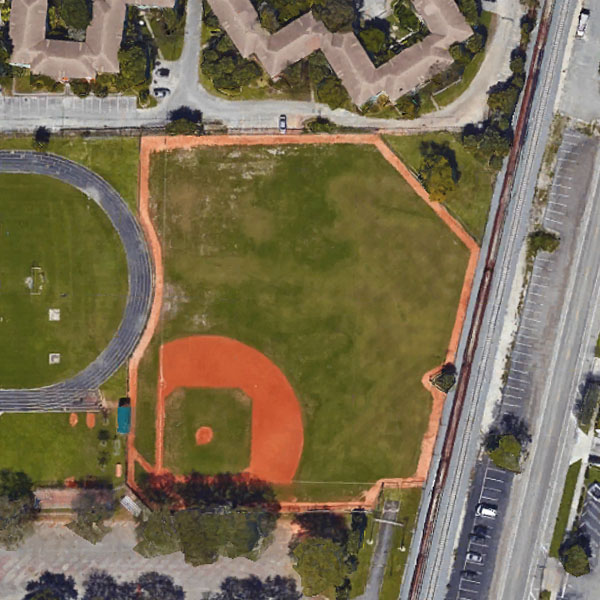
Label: BaseballField